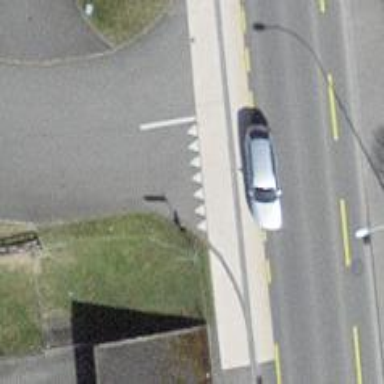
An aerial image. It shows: Uncontrolled crossing with surface markings.